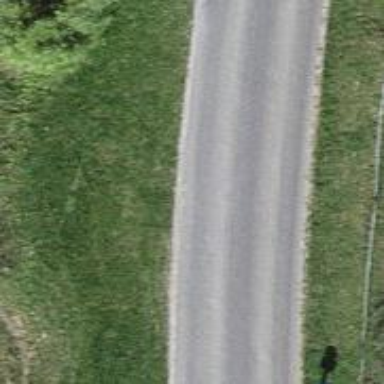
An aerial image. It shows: Tertiary road.